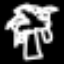
Label: palm tree